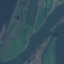
Land use / land cover: River